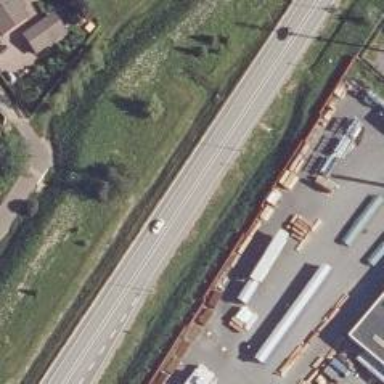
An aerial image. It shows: Asphalt road classified as trunk highway.